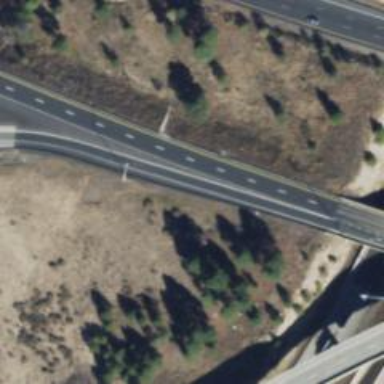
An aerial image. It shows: Asphalt motorway.